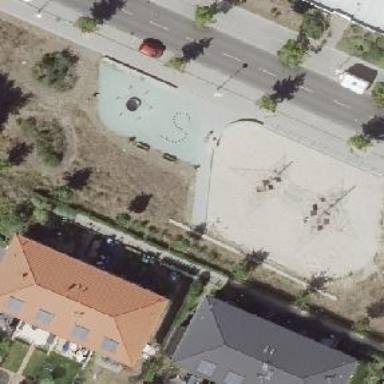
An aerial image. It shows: Playground with sandpit area. The playground features natural sand elements.